Question: I am running a Invoke Command at the end of my build. I am trying to get it to run a batch file.
But I don't want to hard code the path to the batch file (in case I move my build to a different build server).
I need a variable to put in for the WorkingDirectory of IvokeProcess. In TFS 2008 Build I would have used '$(SolutionDir)'. But I can't find anything like that in TFS 2010 Build. (I tried Environment.CurrentDirectory and I got C:\Windows\System32
What can I do to get a reference to the path that my solution (or project) is in.

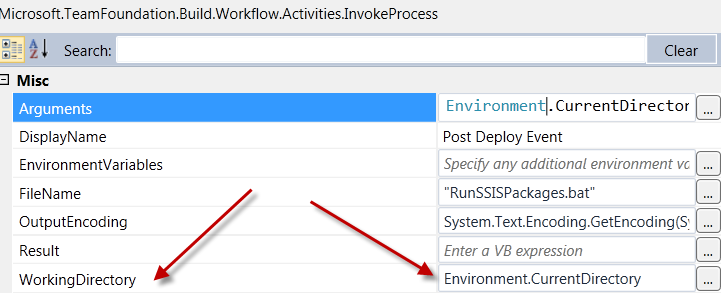
Answer: I would advise against focusing on the 'Working Directory' for the type of task you 're trying to accomplish.
You can open your build process template & add a new Argument (type = string, Direction = In), with default value equaling the current full path to your batch file.
Then set this in argument in your InvokeProcess activity. Here is how I invoke NCover:

In the default value I have simply set "C:\Program Files\NCover\NCover.Console.exe"
Now each build definition has an additional parameter (under 'Process'), with default value the one that currently makes sense.
Should we move to another build server, I would have to simply update the build definitions.